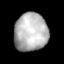
Tissue: lung
Cell type: Epithelial cells
Senescence score: 0.1815
Nuclear area (px): 1251
Mean DAPI intensity: 180.839